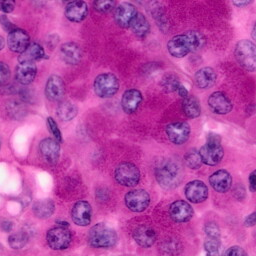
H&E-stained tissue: Pancreatic